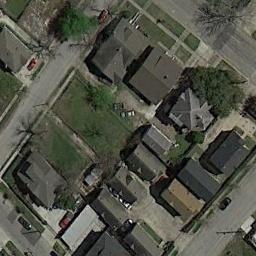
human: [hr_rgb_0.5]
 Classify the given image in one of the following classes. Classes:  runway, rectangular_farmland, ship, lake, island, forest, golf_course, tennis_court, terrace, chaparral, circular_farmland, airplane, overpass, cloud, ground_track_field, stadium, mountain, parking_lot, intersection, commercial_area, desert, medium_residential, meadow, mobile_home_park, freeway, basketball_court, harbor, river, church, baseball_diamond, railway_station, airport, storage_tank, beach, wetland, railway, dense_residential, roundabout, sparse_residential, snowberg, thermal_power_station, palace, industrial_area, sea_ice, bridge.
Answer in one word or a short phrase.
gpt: medium_residential